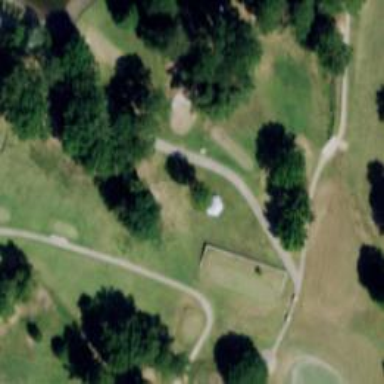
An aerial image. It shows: Golf hole.